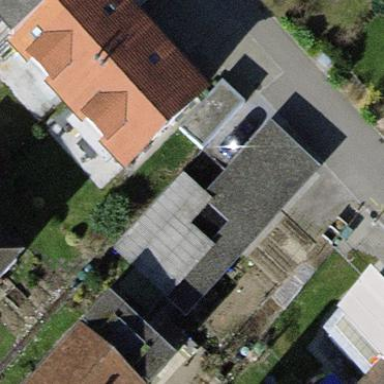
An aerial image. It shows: Terrace building.